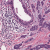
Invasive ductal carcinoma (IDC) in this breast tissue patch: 1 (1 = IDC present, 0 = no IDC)